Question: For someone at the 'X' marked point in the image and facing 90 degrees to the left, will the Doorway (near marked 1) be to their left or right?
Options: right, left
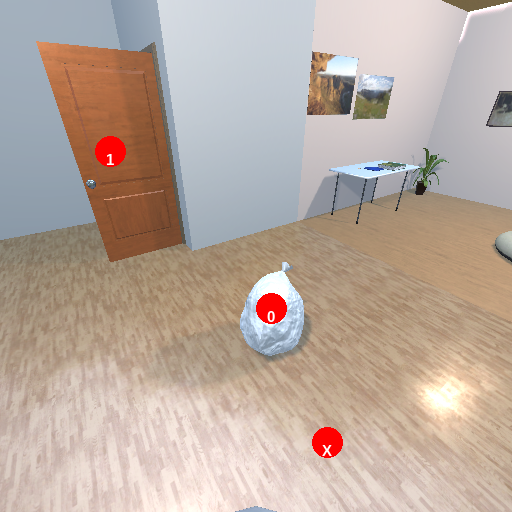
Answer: right